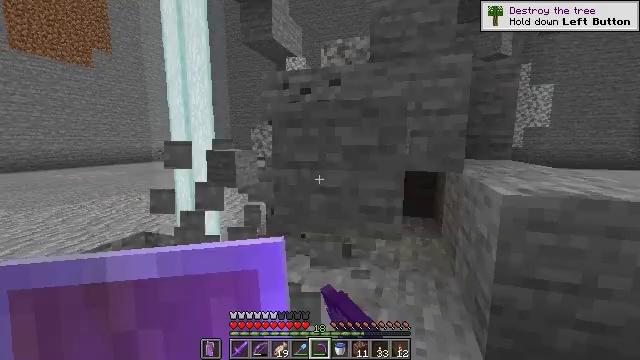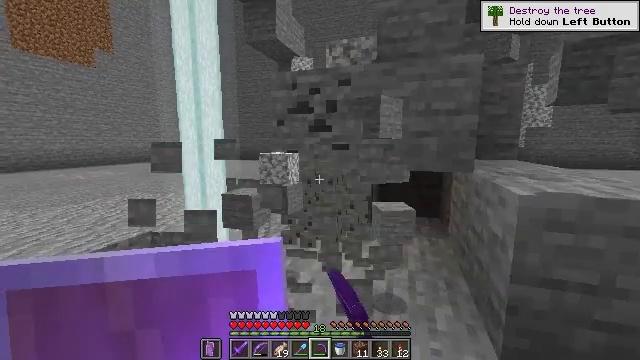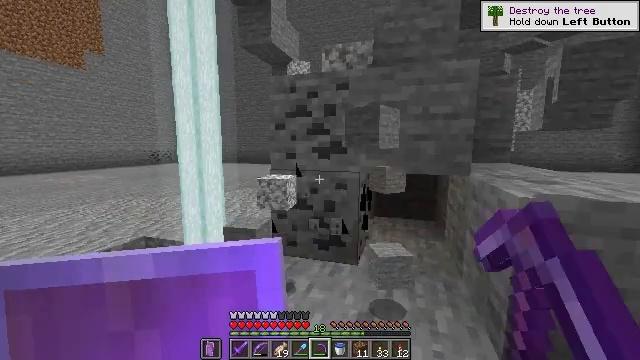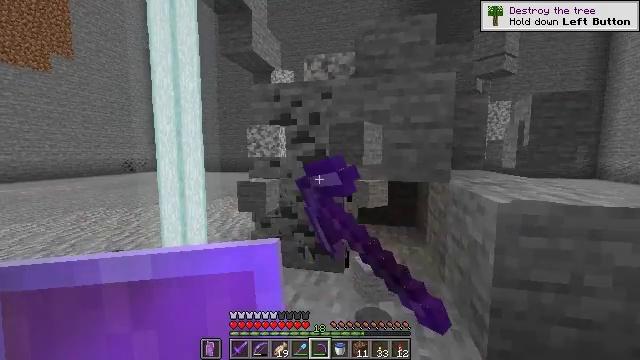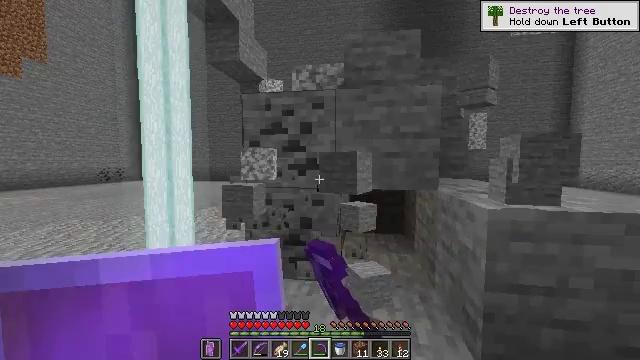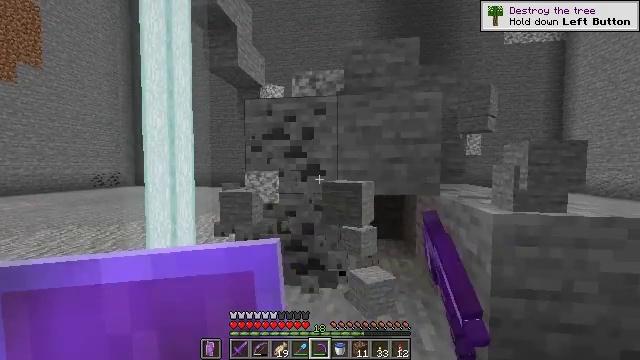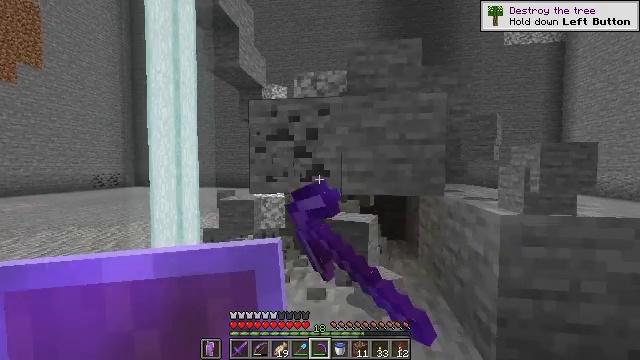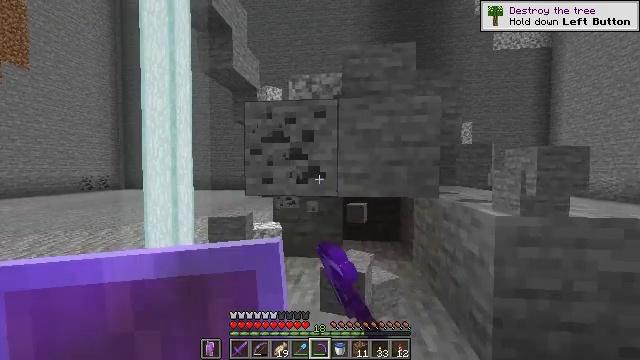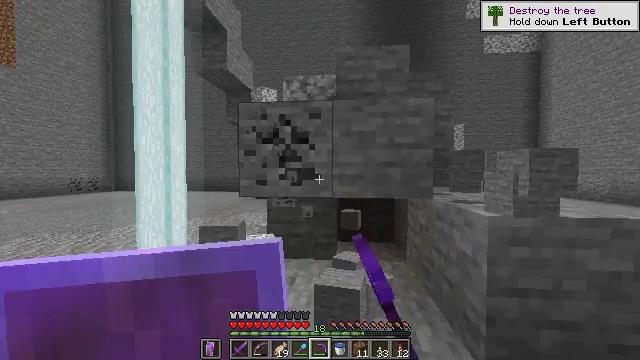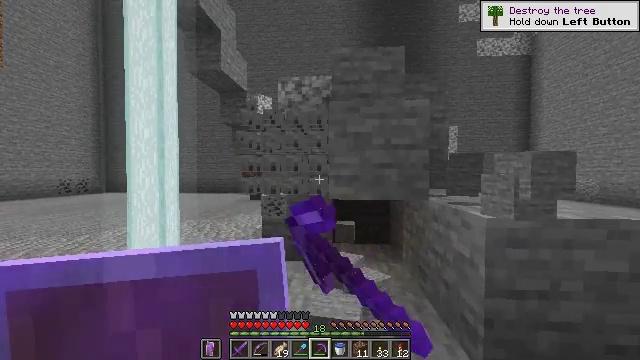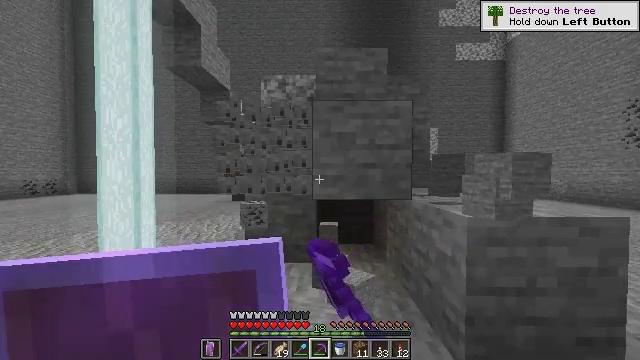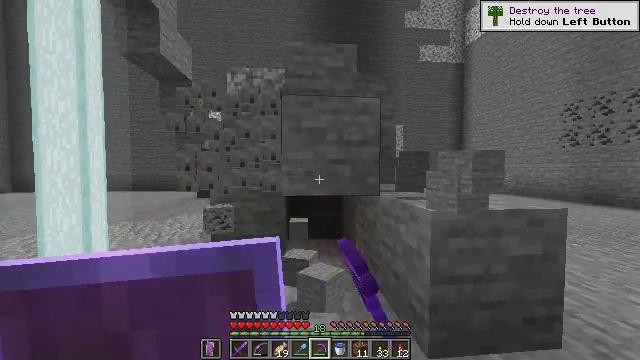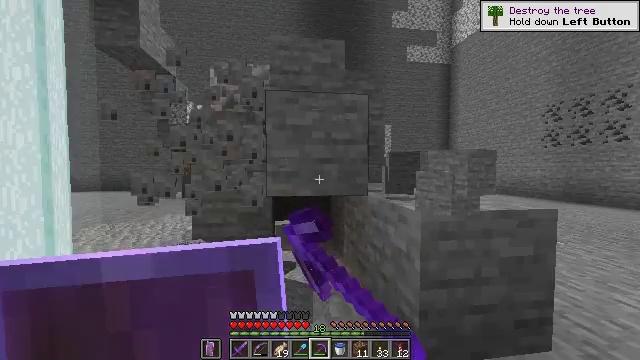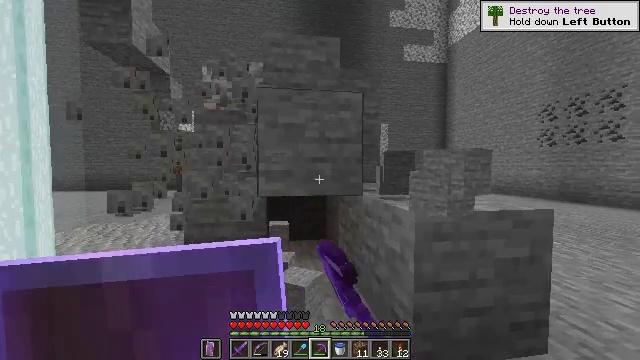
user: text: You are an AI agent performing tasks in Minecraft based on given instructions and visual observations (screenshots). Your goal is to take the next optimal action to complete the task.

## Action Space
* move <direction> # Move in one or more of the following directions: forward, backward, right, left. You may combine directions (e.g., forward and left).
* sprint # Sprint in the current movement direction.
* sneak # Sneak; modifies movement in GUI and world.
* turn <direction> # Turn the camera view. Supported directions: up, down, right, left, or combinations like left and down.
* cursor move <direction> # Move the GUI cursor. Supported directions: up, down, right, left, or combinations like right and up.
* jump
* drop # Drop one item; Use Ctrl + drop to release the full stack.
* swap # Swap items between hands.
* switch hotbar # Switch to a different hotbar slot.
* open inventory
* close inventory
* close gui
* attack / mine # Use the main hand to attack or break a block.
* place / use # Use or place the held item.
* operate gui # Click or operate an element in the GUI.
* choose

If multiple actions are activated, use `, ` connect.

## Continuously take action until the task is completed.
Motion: motion action
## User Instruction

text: Gather coal ore with a pickaxe.
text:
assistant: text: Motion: move left, sneak, attack / mine
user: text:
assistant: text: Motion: move left, sneak, turn right, attack / mine
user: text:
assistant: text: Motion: move left, sneak, turn right and up, attack / mine
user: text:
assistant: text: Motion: move left, sneak, turn right and up, attack / mine
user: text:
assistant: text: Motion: move left, sneak, turn up, attack / mine
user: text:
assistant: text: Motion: sneak, attack / mine
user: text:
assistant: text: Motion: sneak, turn right, attack / mine
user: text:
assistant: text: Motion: sneak, turn right, attack / mine
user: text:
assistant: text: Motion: move forward, sneak, turn right, attack / mine
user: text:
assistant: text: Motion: move forward, sneak, turn right, attack / mine
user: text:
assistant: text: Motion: move forward, sneak, turn right, attack / mine
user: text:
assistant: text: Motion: move forward and move right, sneak, turn right, attack / mine
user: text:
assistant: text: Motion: move forward and move right, sneak, attack / mine
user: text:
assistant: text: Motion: sneak, attack / mine